Question: This is what I have in my layout view. Home tab and To Do tab.

And codes in my html:
'''
<div id="tabs">
<ul>
<li id="li_tab1" onclick="HomeTab"><a>Home</a></li>
<li id="li_tab2" onclick="ToDoTab"><a>To Do</a></li>
</ul>
<div id="Content_Area">
<div id="HomeTab">
<p>Home tab content goes here.</p>
</div>
<div id="ToDoTab" style="display: none;">
<p>To Do tab content goes here.</p>
'''
The problem here is I tried to click on the To Do tab but it seems that the onclick is not working. Please help! Thanks.
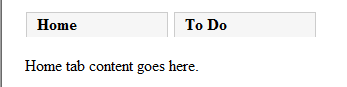
Answer: > //use this code istead of that..
'''
<script type="text/javascript" src="//ajax.googleapis.com/ajax/libs/jquery/1.7.1/jquery.min.js"></script>
<div id="tabs">
<ul>
<li id="li_tab1"><a href="#HomeTab">Home</a></li>
<li id="li_tab2"><a href="#ToDoTab">To Do</a></li>
</ul>
<div id="Content_Area">
<div id="HomeTab">
<p>Home tab content goes here.</p>
</div>
<div id="ToDoTab" style="display: none;">
<p>To Do tab content goes here.</p></div
'''
> Use this code it will work
Use this javascript it will work to hide the content
'''
<script type="text/javascript">
var showcont = [];
var showcont_containers = [];
$('#tabs ul li a').each(function () {
// note that this only compares the pathname, not the entire url
// which actually may be required for a more terse solution.
if (this.pathname == window.location.pathname) {
showcont.push(this);
showcont_containers.push($(this.hash).get(0));
};
});
$(showcont).click(function(){
$(showcont_containers).hide().filter(this.hash).fadeIn();
});
</script>
'''